Question: I'm trying to use jQuery to animate a div with a background picture decreasing in width from left to right whilst being absolutely positioned.
I need to make this compatible with IE8 hence using jQuery.
Here is a basic JSFiddle demo link with what I have so far, but it animates from right to left:
<URL>
'''
jQuery(document).ready(function($){
$(document).on('click', '.splat', function(e){
$(this).animate({width:"0px"},800);
});
});
.splat {
width: 400px;
height: 400px;
background: blue;
position: absolute;
top: 100px;
left: 100px;
}
<div class="splat"><!-- --></div>
'''
I need it going in a different direction, like the following image:

Hoping someone could point me in the right direction (no pun intended!). Thanks in advance.
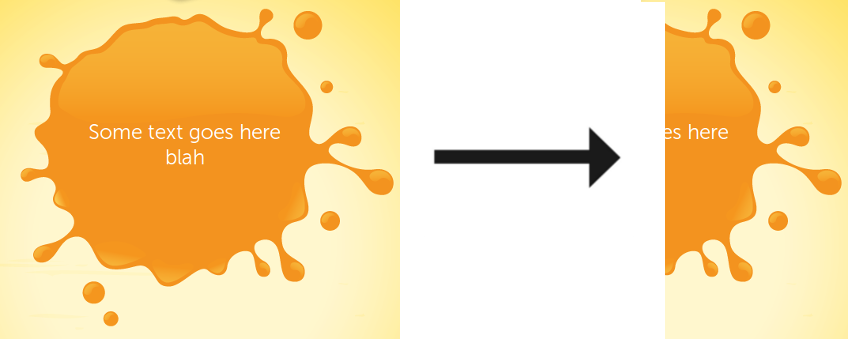
Answer: You may use a wrapper and position the child div with 'right:0'.
<URL>